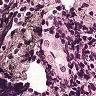
Metastatic tissue present: no